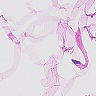
Metastatic tissue present: no